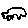
Label: car